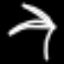
Label: palm tree